Aerial crown-view tile of a tropical tree (Barro Colorado Island, Panama), acquired 20240716:
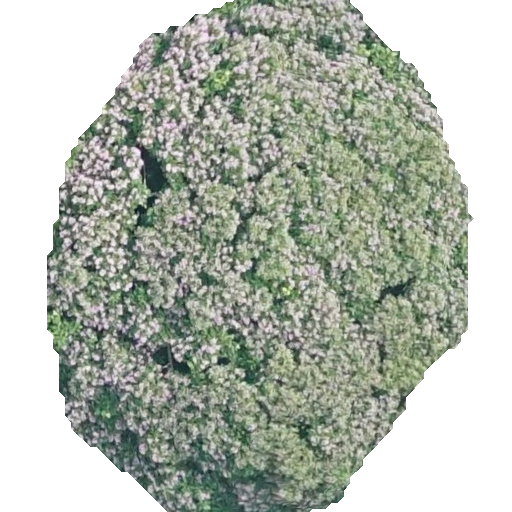
Species: Dipteryx oleifera
GBIF accepted scientific name: Dipteryx oleifera
Crown area: 270.42 m²